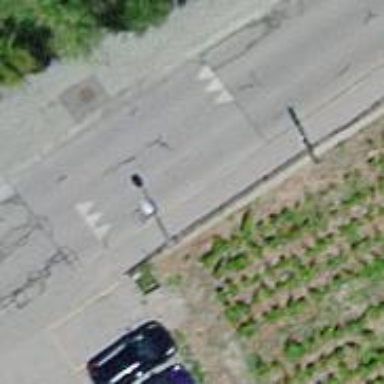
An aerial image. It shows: Traffic calming table.